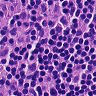
Metastatic tissue present: no